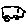
Label: car